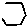
Label: hexagon